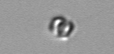
Label: Chaetoceros